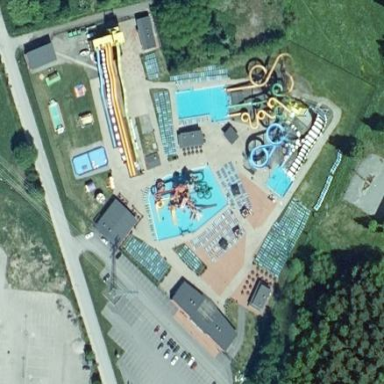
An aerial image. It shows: Water park.